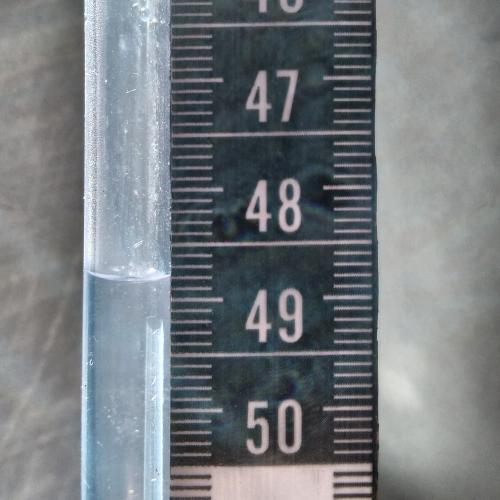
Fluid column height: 48.8 cm